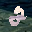
Label: 2